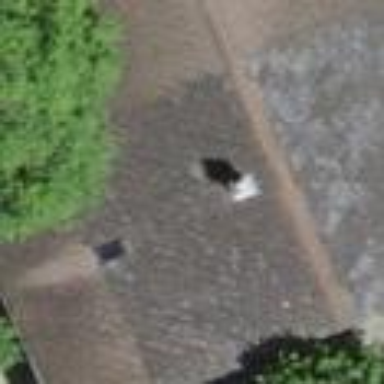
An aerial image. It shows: Farm building.